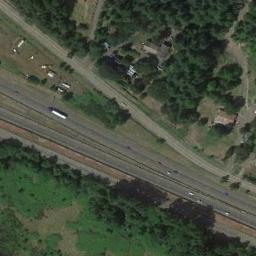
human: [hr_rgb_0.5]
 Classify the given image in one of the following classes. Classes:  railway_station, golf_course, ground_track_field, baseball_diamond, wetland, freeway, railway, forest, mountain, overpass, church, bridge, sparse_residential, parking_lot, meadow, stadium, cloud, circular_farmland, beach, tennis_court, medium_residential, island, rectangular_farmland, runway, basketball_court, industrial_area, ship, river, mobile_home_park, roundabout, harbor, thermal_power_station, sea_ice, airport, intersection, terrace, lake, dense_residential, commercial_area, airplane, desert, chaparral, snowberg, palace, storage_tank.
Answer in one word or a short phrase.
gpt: freeway